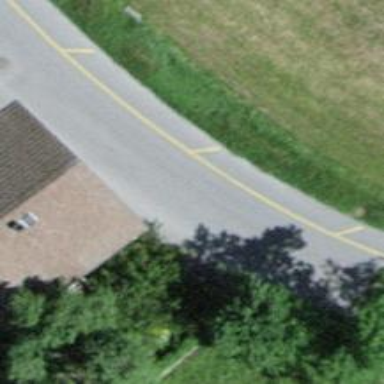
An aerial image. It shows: Residential road with asphalt surface.